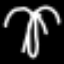
Label: palm tree